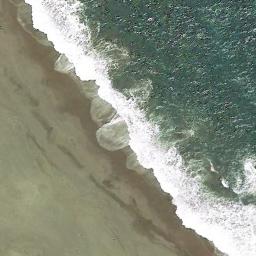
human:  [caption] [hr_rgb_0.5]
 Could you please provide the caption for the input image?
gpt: The beach with khaki sand and the color of the seawater is green .

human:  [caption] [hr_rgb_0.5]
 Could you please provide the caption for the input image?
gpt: There is a lot of vegetation beside the beach .

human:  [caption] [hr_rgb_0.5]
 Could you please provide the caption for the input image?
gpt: The beach is made up of light blue seawater and the coast .

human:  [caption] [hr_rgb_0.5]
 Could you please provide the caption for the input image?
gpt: The green sea and a few waves by the beach .

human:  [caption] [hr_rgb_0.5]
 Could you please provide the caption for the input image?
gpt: The waves are heavy around the beach .